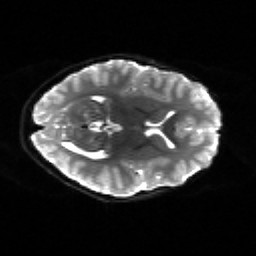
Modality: sbref
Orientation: axial
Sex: male
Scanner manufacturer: siemens
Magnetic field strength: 3 T
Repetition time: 5 s
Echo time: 0.071 s